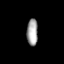
Tissue: prostate
Cell type: Fibroblasts
Senescence score: 0.7008
Nuclear area (px): 288
Mean DAPI intensity: 164.264